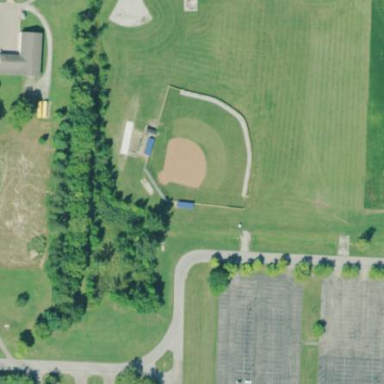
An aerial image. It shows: Baseball pitch for leisure land activities.